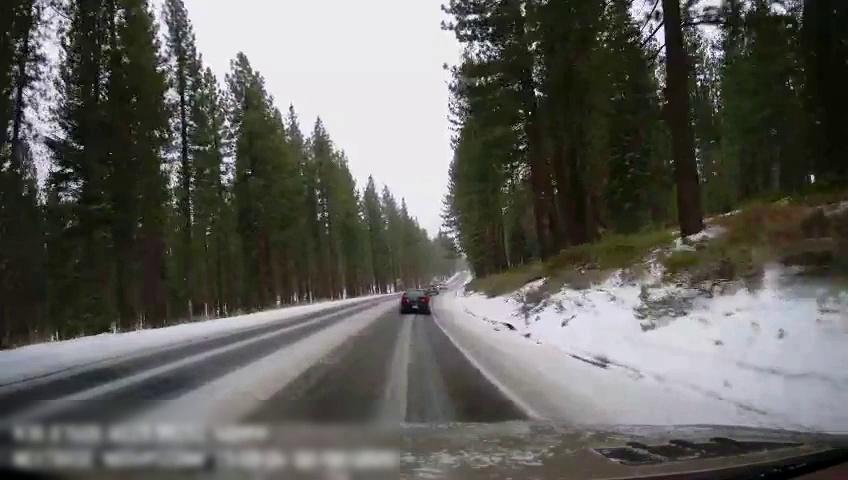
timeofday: Day
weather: Snowy
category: Drivable Space
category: Vehicles | Car
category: Vehicles | Car
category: Vehicles | Car
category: Lanes | Current Lane